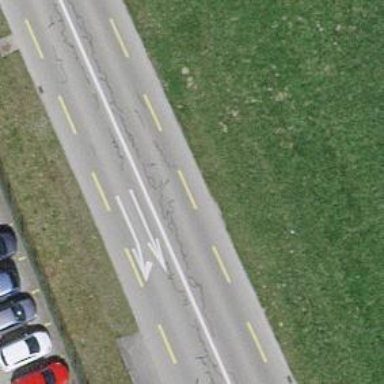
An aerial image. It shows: Primary highway with dedicated lane for cyclists.